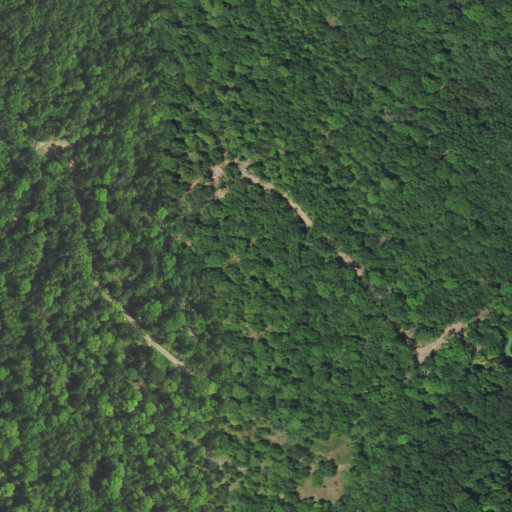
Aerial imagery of mountain in Oklahoma named Limestone Hill containing deciduous forest and mixed forest